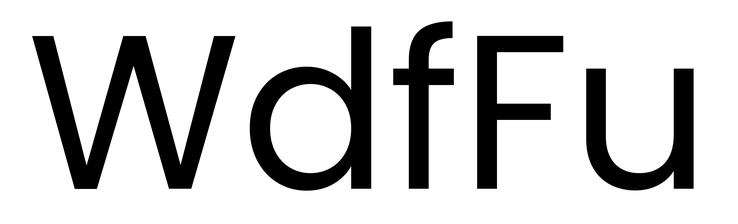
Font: Poppins-Regular